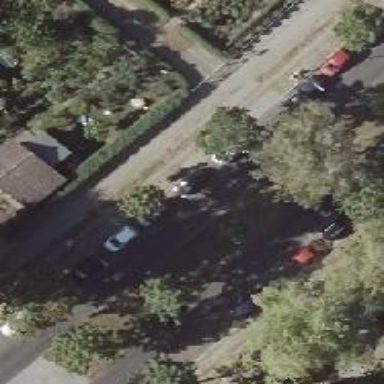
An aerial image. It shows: Residential road with asphalt surface. There is parallel parking lane on the right side and cycle track on the right side as well. The parking is on-street.